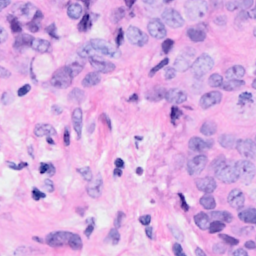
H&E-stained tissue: Breast